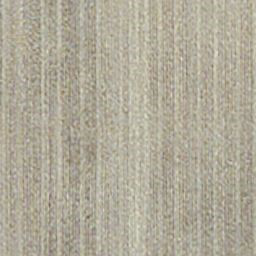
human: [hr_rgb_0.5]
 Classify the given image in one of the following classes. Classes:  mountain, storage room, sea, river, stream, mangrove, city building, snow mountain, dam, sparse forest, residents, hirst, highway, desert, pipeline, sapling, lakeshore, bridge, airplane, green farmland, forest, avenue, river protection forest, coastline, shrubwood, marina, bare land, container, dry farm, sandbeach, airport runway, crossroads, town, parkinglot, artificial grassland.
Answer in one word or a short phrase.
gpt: dry farm